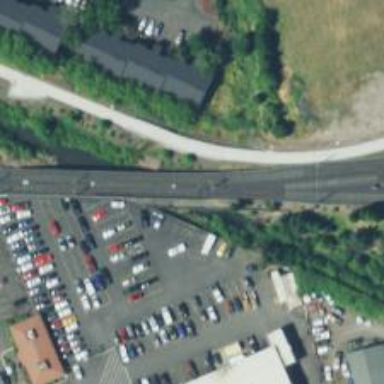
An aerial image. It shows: Bridge for light rail electrified with contact line.